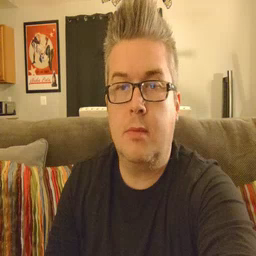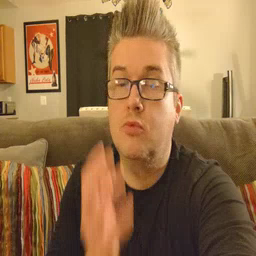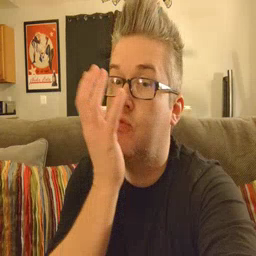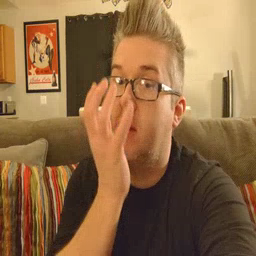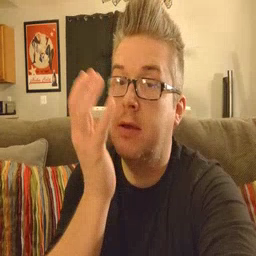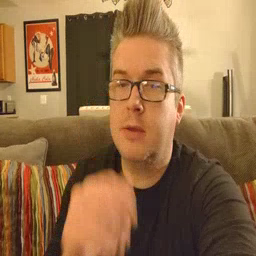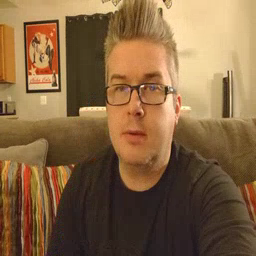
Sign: grass